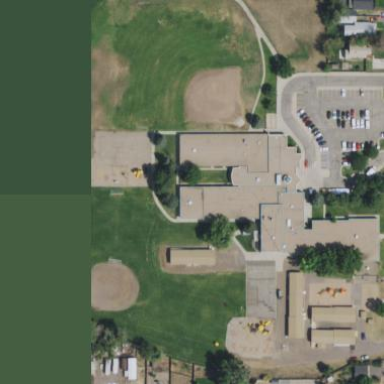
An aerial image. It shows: School building.